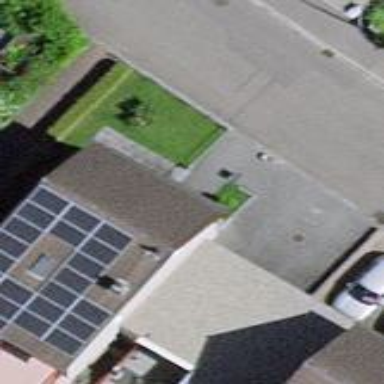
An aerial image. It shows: Group of garages.